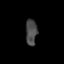
Tissue: skin
Cell type: Epithelial cells
Senescence score: 0.2515
Nuclear area (px): 283
Mean DAPI intensity: 74.014